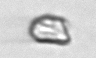
Label: detritus_transparent